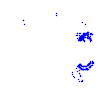
Particle: pion